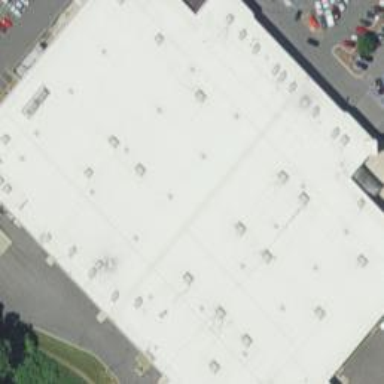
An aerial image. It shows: Retail building housing supermarket.